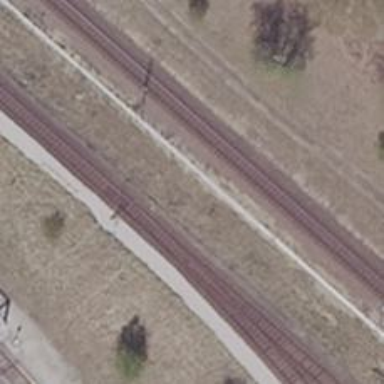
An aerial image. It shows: Railway switch.